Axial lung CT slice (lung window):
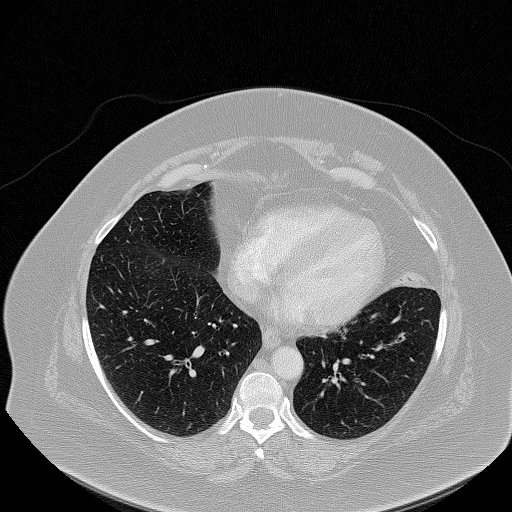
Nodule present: no